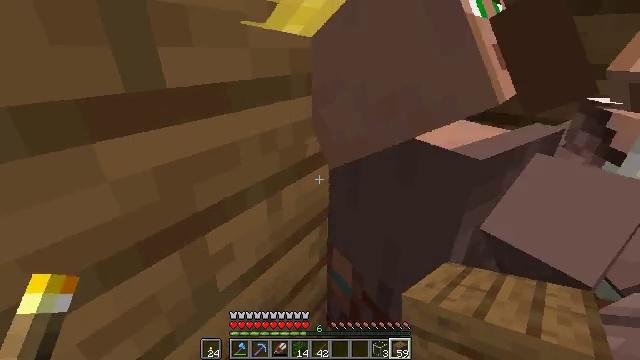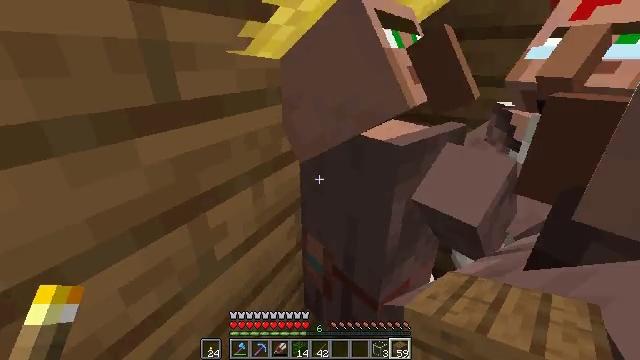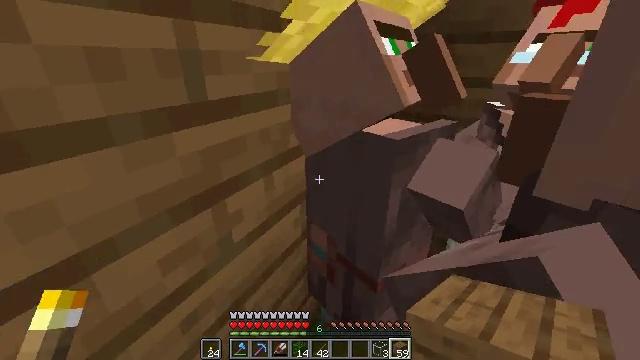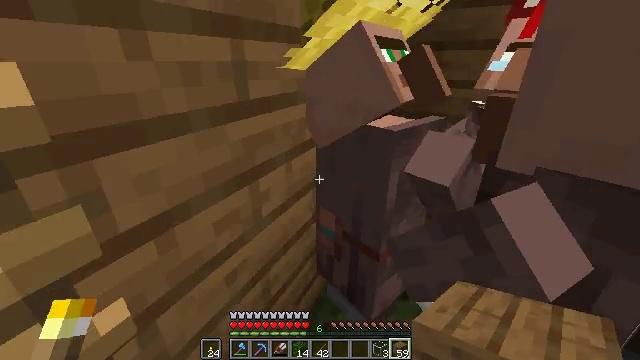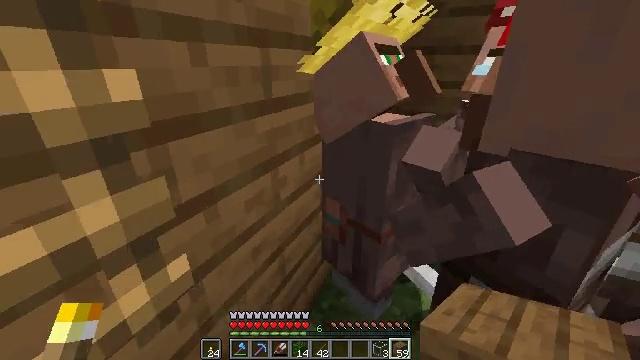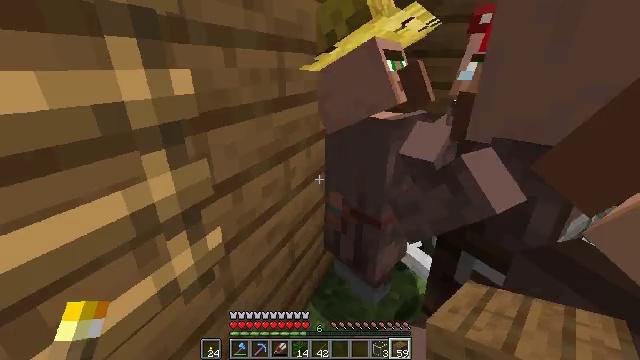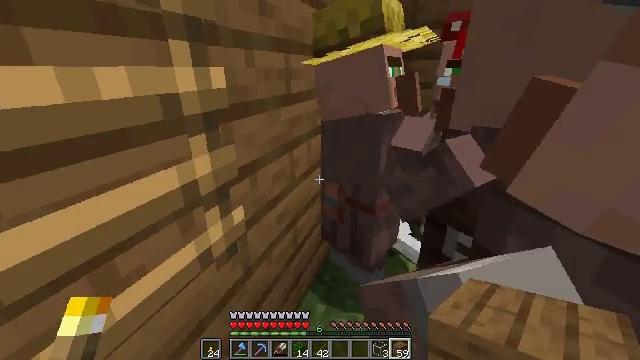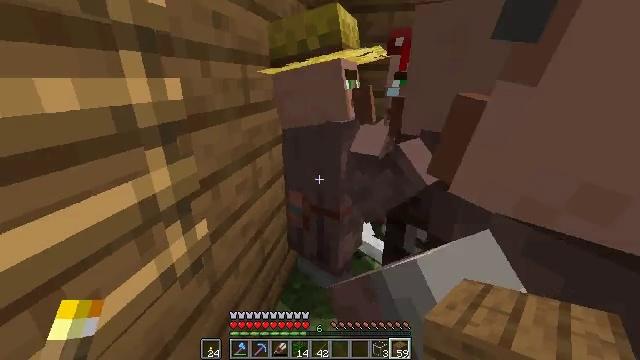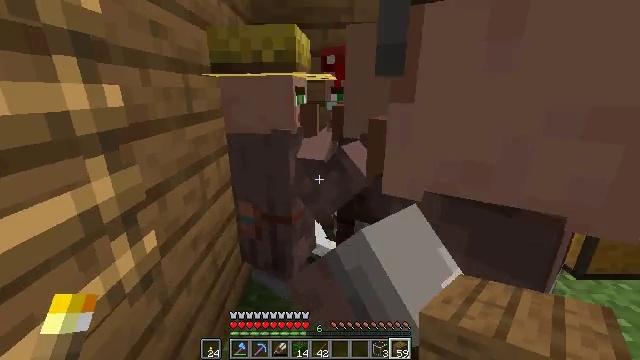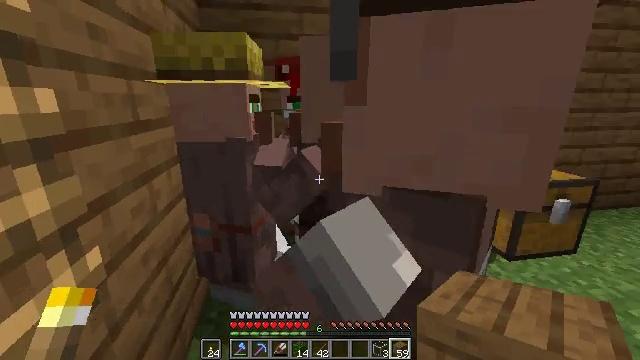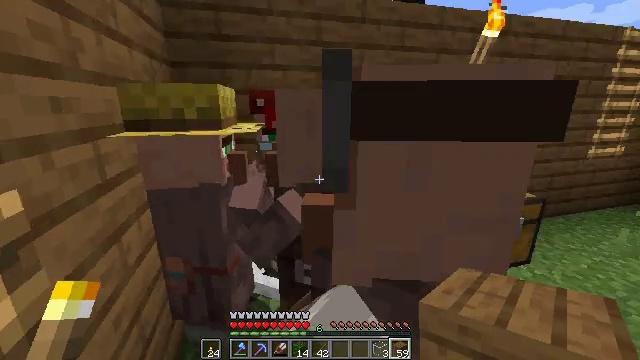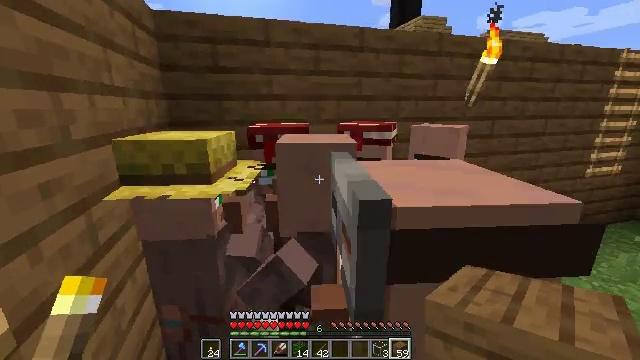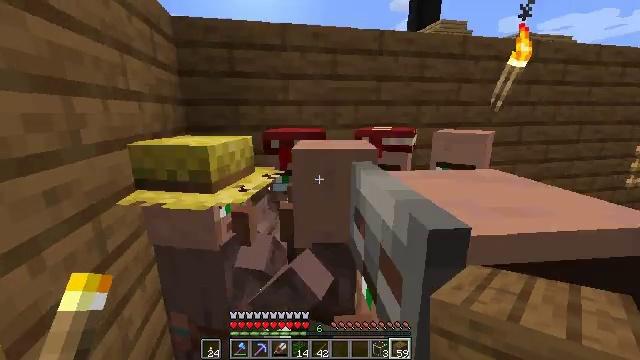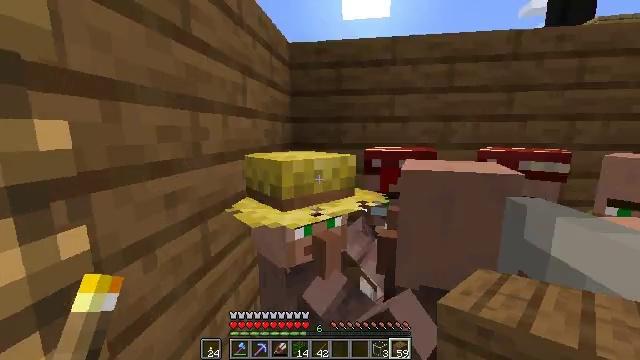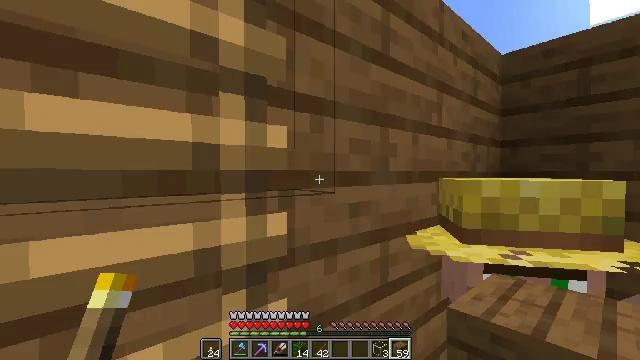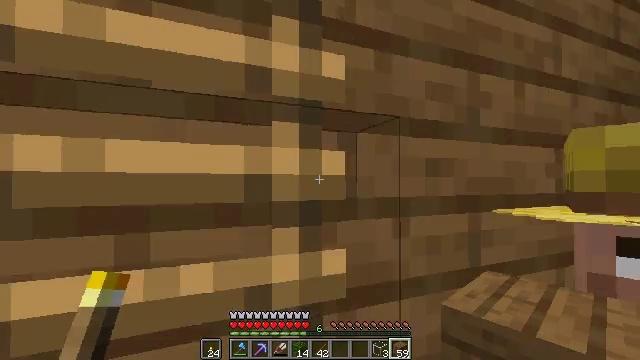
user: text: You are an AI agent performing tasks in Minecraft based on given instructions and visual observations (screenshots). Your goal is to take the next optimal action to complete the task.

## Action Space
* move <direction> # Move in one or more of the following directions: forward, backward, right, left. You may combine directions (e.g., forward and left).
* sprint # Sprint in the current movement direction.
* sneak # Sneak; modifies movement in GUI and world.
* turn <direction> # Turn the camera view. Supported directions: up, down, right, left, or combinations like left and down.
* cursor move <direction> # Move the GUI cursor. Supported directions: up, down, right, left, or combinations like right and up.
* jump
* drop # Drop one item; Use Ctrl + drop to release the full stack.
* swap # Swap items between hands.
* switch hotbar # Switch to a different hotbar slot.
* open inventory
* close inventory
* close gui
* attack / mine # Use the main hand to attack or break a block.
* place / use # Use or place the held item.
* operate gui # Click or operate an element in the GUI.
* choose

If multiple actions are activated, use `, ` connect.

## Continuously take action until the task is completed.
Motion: motion action
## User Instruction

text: Gather oak leaves by attacking.
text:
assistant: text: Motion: move back, turn right and up
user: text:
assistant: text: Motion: move back
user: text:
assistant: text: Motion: move back
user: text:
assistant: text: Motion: move back, turn right
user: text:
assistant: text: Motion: move back, turn right
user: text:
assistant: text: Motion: turn right
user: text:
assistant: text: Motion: turn right and up
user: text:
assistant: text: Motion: turn right and up
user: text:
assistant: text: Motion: turn right and up
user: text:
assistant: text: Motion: move forward, turn right
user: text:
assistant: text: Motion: move forward
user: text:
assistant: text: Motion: move forward, turn left and up
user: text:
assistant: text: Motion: move forward, turn left and up
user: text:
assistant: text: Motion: move forward, turn left and up
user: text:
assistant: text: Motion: move forward, turn left and up
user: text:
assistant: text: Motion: turn left
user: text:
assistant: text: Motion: no_op
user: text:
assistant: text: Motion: no_op
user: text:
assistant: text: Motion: no_op
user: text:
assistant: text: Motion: move forward, turn left
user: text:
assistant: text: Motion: move forward, turn left and up, jump
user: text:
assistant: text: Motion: move forward, turn left and up, jump
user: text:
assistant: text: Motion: move forward, turn left and up, jump
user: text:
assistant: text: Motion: move forward, turn left and up, jump
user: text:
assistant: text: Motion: move forward, turn left and up, jump
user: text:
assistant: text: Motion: move forward, turn left, jump
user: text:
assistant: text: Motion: move forward and move left, turn left, jump
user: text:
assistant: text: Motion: move forward and move left, jump
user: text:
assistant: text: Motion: move forward and move left, turn right and down, jump
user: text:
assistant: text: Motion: move forward and move left, turn right and down, jump